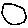
Label: circle